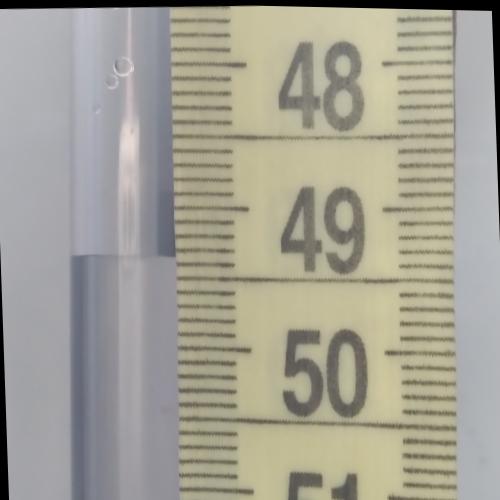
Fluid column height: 49.4 cm